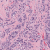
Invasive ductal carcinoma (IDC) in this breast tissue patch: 1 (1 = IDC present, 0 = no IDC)